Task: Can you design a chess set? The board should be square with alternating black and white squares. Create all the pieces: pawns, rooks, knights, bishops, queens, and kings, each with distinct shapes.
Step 2559:
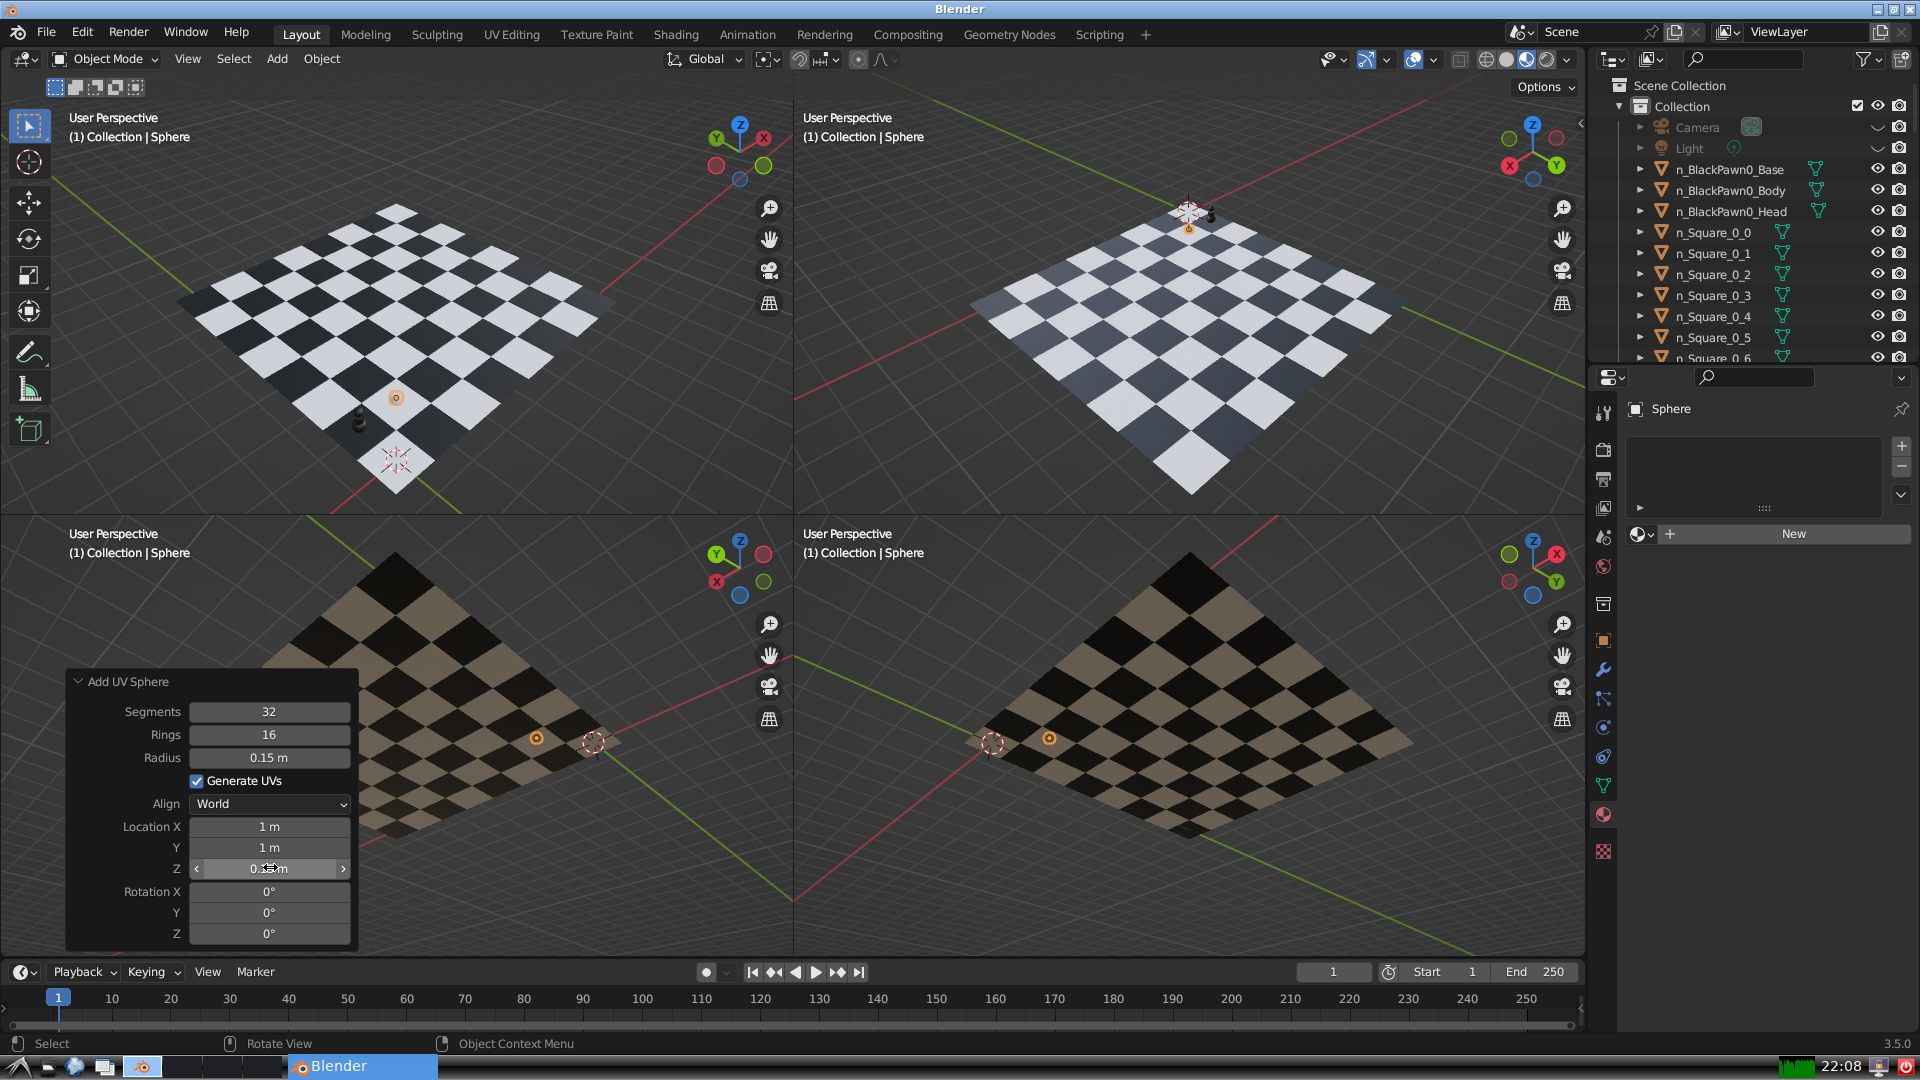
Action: {"mouse_move": [960, 540]}